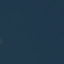
Land use / land cover: SeaLake